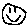
Label: smiley face